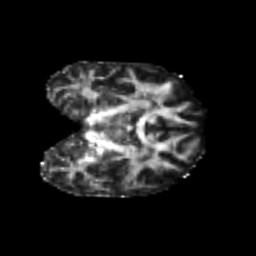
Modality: FA
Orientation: coronal
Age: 21
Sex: female
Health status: healthy
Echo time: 0.074 s